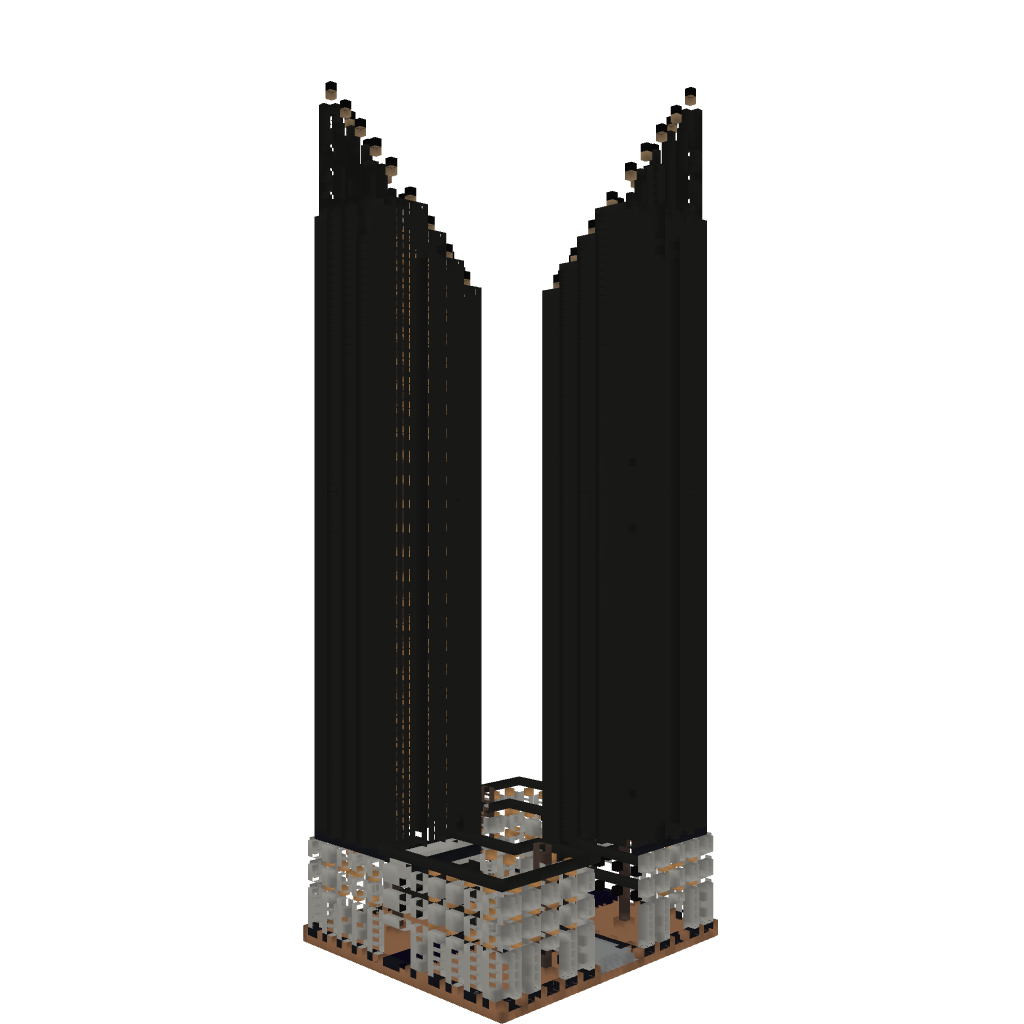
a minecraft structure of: Rust Towers